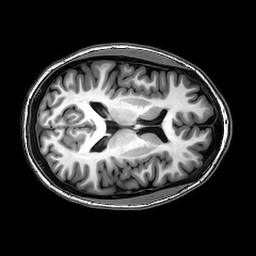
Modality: T1w
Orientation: axial
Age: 21
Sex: female
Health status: healthy
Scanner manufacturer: philips
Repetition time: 0.008236 s
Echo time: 0.00378 s